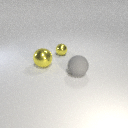
small yellow metal sphere behind large gray rubber sphere